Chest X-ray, AP view. Patient: 56 years old, sex F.
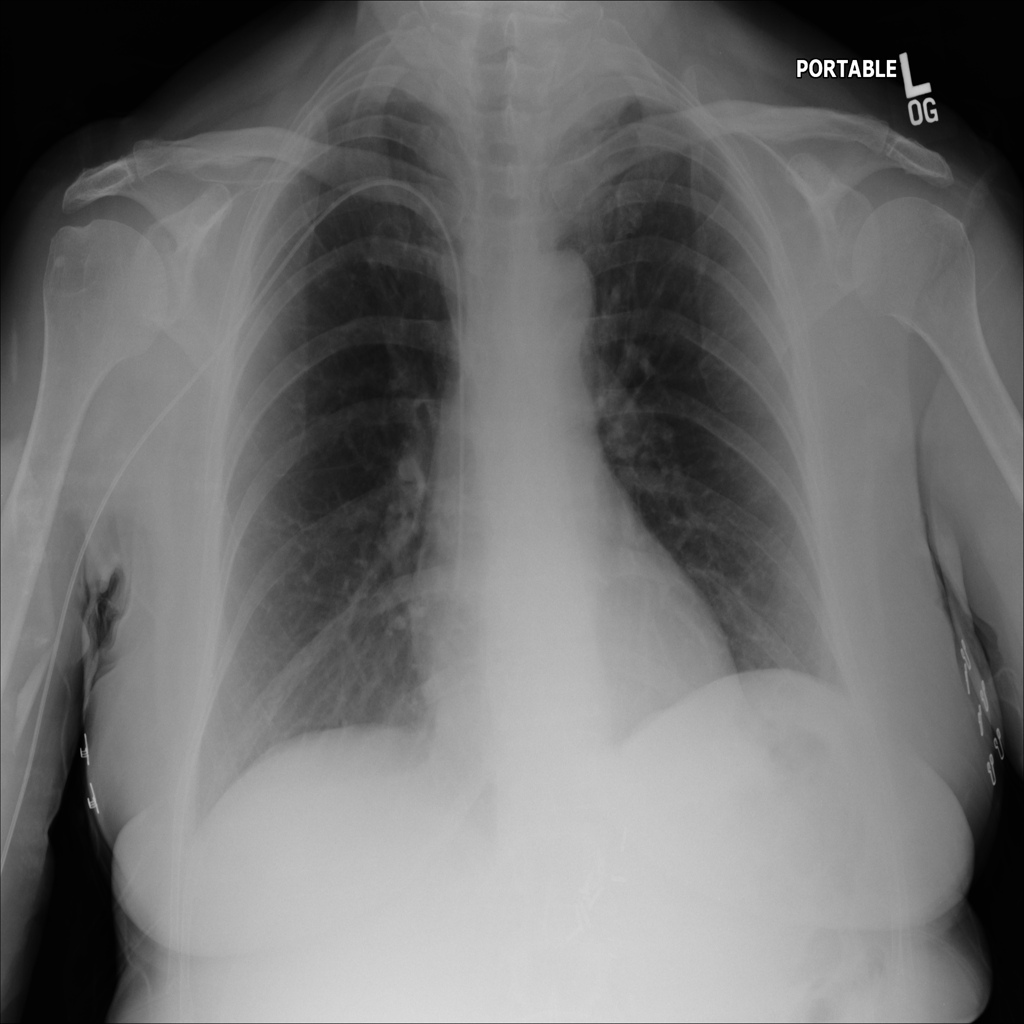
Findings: No Finding